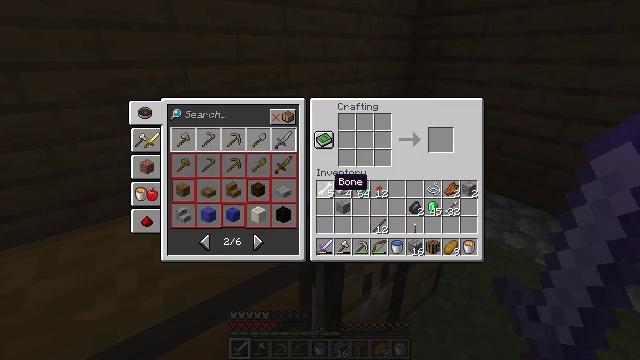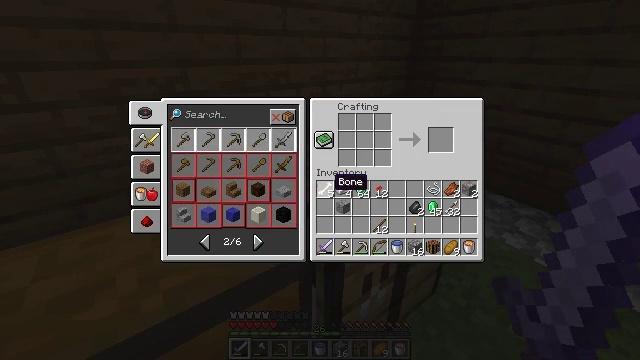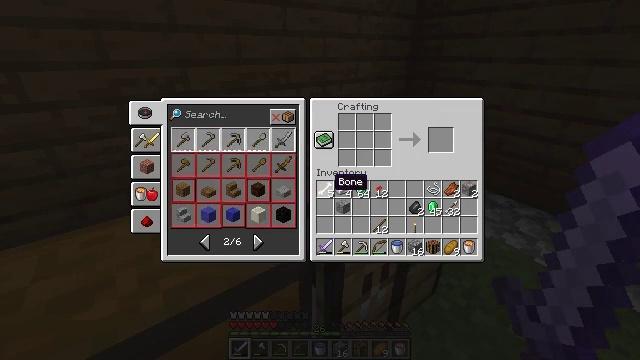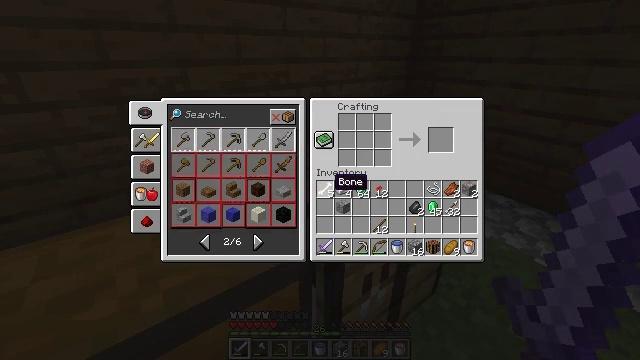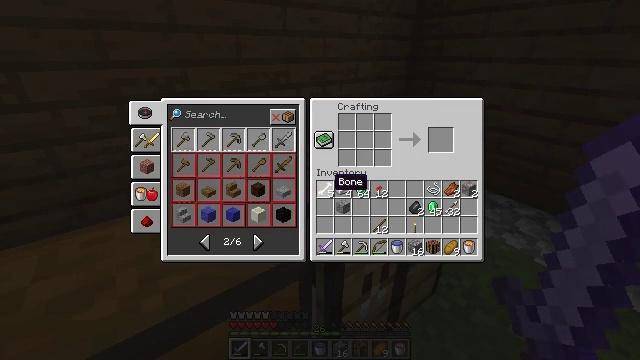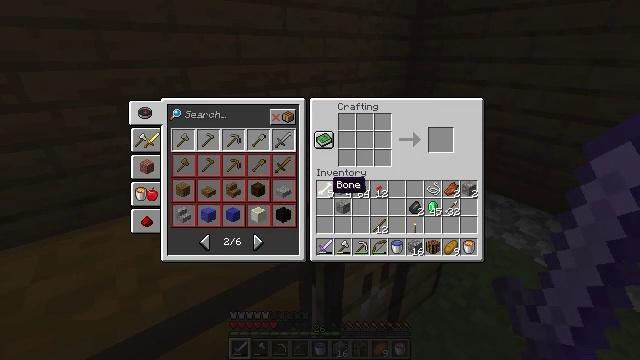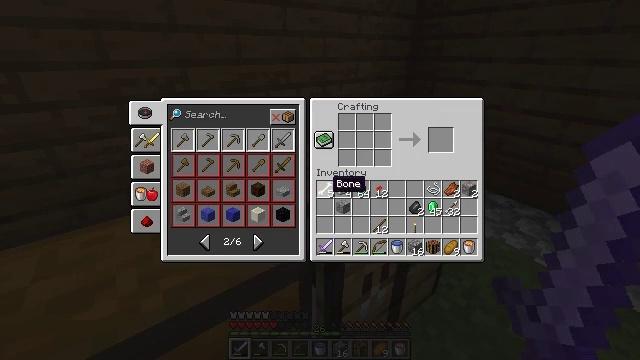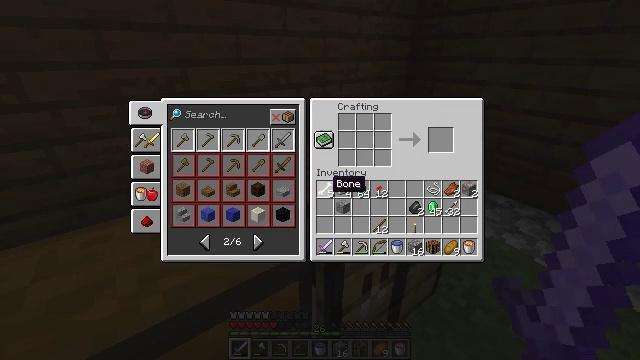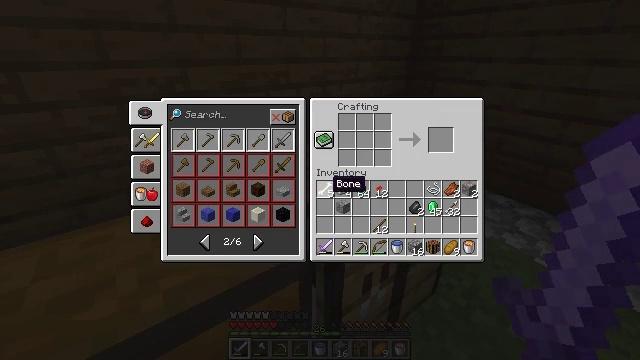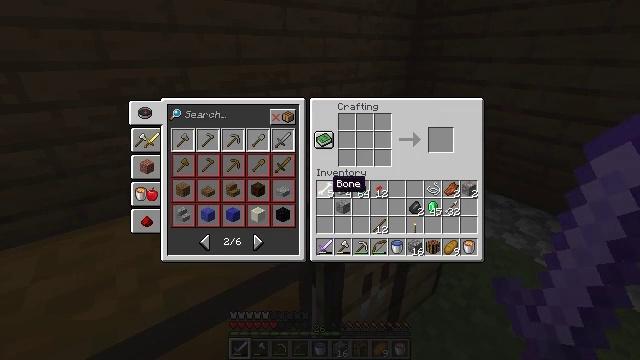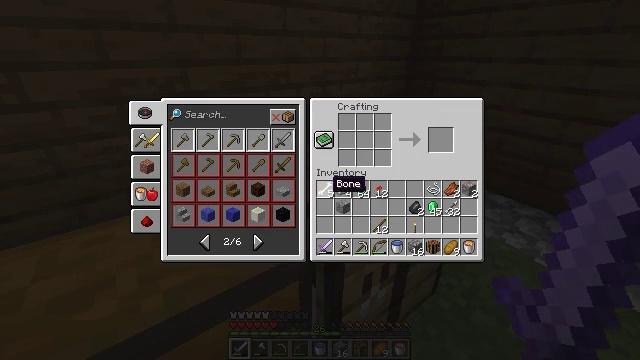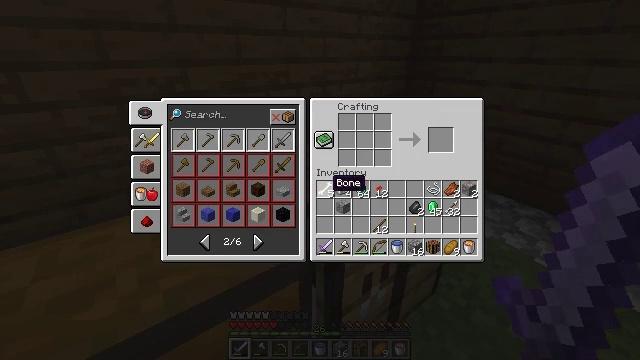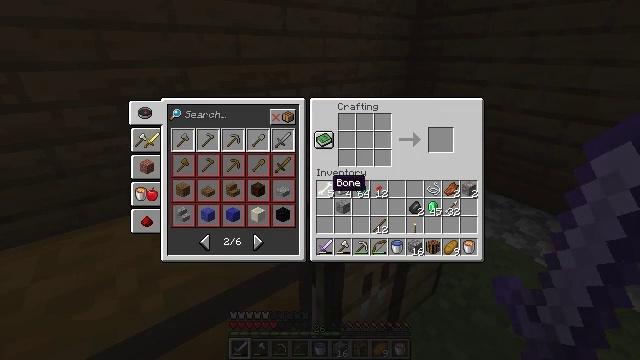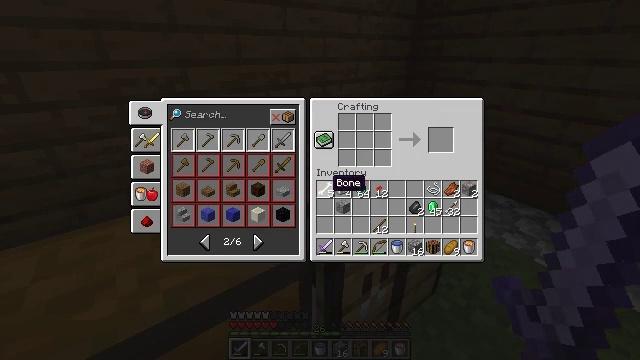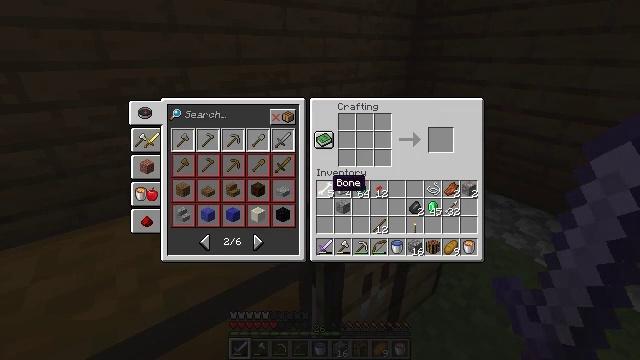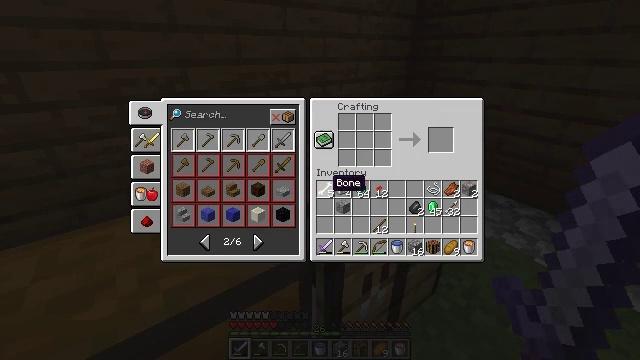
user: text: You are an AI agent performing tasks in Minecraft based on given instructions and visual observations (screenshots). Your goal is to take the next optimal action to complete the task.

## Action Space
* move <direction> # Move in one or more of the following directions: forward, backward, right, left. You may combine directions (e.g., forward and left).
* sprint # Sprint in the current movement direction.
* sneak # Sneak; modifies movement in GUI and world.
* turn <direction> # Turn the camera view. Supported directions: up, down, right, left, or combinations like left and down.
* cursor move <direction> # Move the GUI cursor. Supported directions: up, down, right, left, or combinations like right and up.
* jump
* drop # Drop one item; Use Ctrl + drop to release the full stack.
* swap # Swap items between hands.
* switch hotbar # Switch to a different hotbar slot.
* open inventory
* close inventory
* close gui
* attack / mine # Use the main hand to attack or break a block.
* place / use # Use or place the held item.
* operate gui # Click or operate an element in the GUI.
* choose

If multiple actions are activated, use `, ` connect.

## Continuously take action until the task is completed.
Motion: motion action
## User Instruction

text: Combine materials on the crafting table to create a smithing table.
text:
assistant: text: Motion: no_op
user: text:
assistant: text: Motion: no_op
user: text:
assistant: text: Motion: no_op
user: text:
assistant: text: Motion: no_op
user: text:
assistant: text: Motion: no_op
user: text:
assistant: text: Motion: no_op
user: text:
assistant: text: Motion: no_op
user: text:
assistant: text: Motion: no_op
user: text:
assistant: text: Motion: no_op
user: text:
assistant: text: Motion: no_op
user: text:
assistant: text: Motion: no_op
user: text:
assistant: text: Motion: no_op
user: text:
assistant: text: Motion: no_op
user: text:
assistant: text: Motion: no_op
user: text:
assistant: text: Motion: no_op
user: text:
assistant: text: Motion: no_op
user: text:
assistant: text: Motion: no_op
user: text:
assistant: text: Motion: no_op
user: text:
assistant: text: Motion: no_op
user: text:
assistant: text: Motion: no_op
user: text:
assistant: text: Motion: cursor move up
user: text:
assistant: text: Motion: no_op
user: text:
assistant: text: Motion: no_op
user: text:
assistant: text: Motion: no_op
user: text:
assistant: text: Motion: cursor move right
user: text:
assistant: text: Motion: cursor move right and up
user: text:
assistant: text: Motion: cursor move right
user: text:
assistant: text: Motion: cursor move right
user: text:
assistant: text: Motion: cursor move down
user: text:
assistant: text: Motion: cursor move left and down